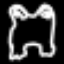
Label: frog